Field crop: maize
Growth stage: 2
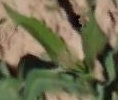
Species: maize